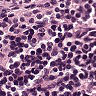
Metastatic tissue present: no